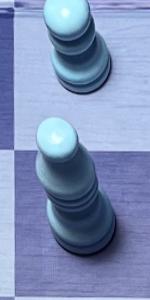
Label: Bishop_White